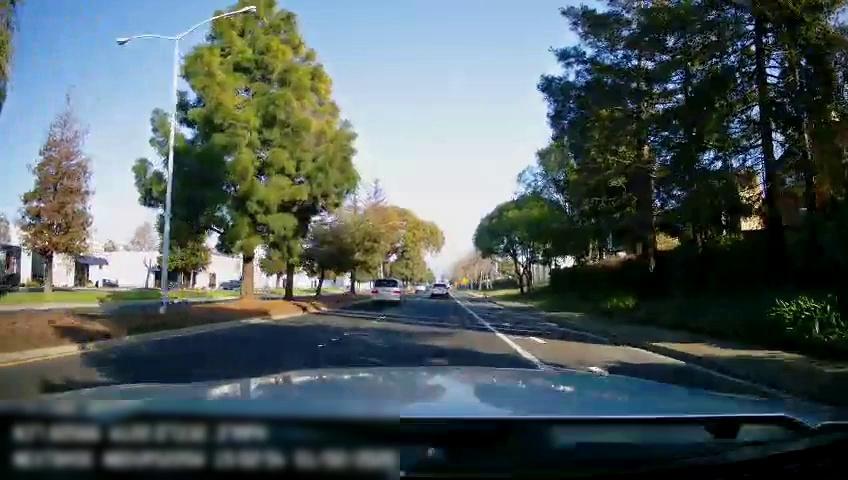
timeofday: Day
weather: Sunny
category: Drivable Space
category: Drivable Space
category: Vehicles | SUV
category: Vehicles | Van
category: Vehicles | SUV
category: Lanes | Alternate Lane
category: Lanes | Current Lane
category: Lanes | Current Lane